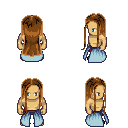
a pixel art fantasy rpg character, male body template, human, tanned skin, overskirt, red pants, brown extra-long hairstyle, black slippers, four views (front, back, left, right), 2x2 character sprite sheet, small pixel art, hard edges, no anti-aliasing